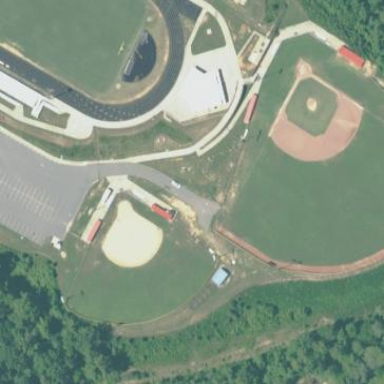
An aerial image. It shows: Softball pitch for leisure and sport activities.